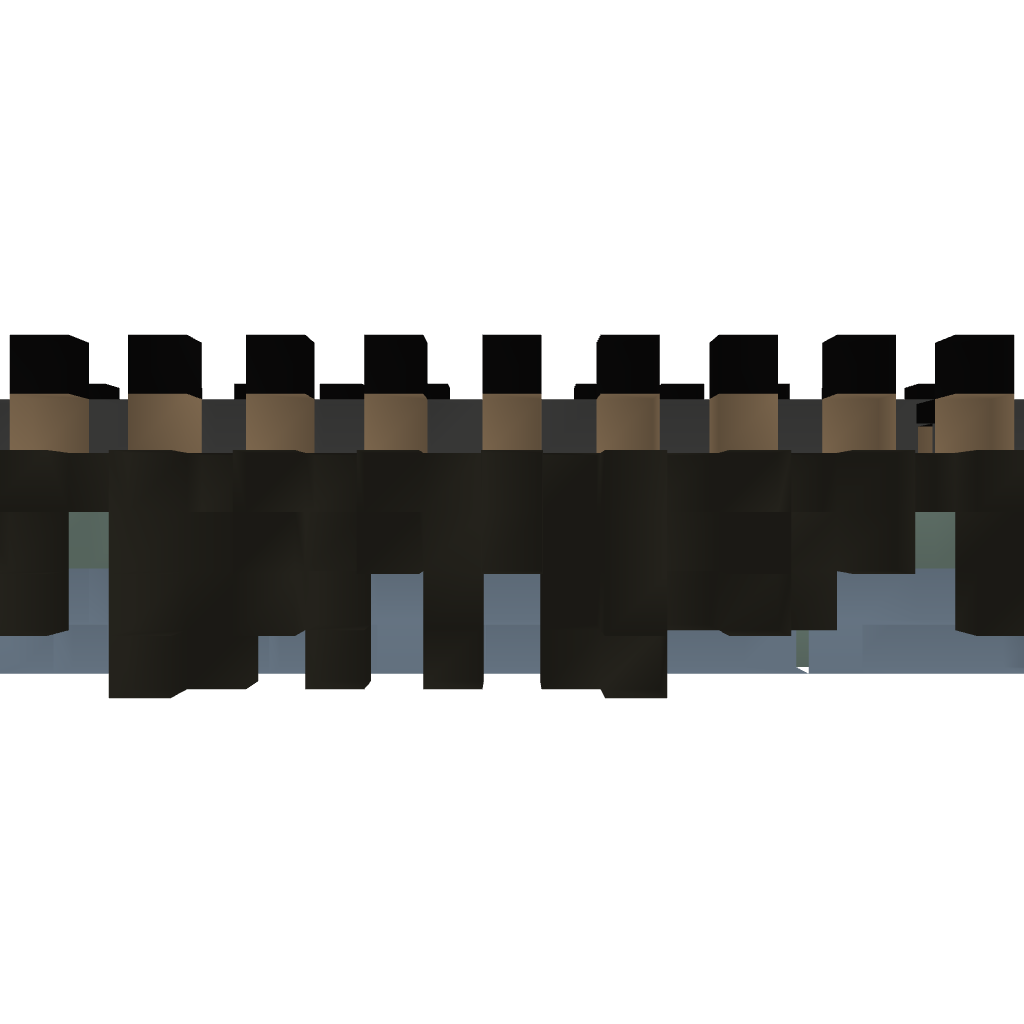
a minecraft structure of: Ancient Skyway Modified with sewer(Straight)